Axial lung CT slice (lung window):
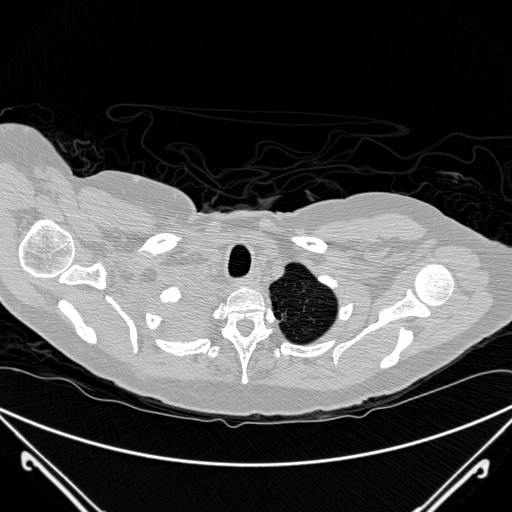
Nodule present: no